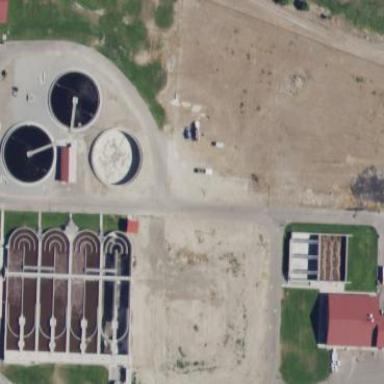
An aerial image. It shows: View of wastewater plant.